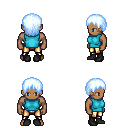
a pixel art fantasy rpg character, male body template, human, dark skin, teal sleeveless shirt, gold greaves, white cyan plain hairstyle, black shoes, four views (front, back, left, right), 2x2 character sprite sheet, small pixel art, hard edges, no anti-aliasing